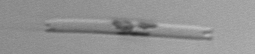
Label: Eucampia_morphytype1